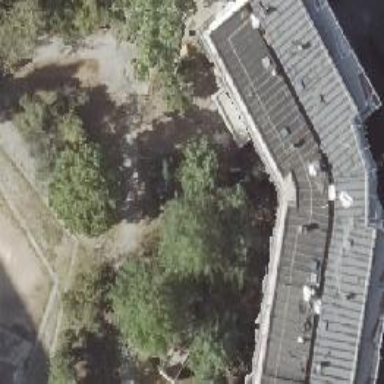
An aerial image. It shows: Residential building with flat roof. The roof is gray in color and made of tar paper.